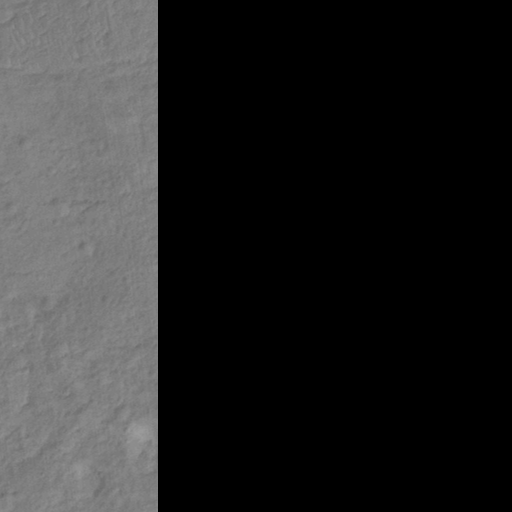
Classes present: Background, Cone